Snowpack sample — Snodgrass Mountain, Crested Butte, Colorado (2/4/25, 12:06 PM MST)
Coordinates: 38.923, -106.968
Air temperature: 35 °F
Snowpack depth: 80 cm
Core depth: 40 cm
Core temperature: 32 °F
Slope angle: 14°, slope face: 78°
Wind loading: low
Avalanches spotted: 0
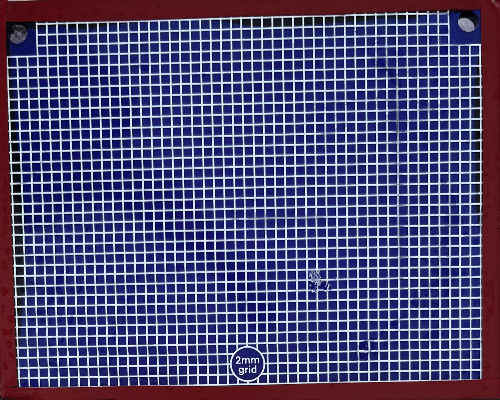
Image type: profile
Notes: No avalanches nearby, unusually warm weather for the last month reported by residents, Collected 25 yards from treeline